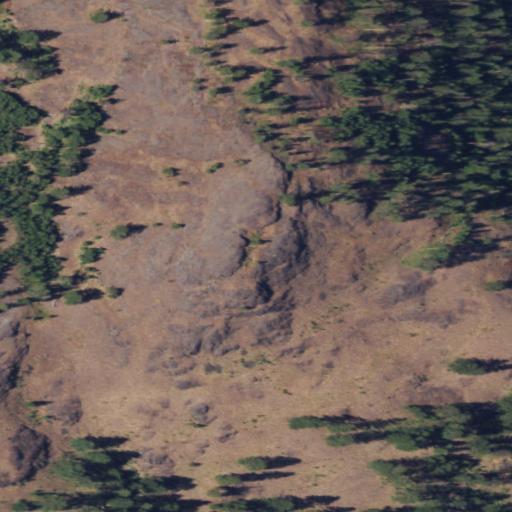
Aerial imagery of mountain in Washington named Murphy Hill containing shrub, evergreen forest, and grassland